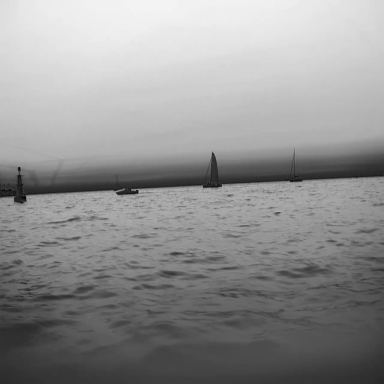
There are four objects shown in the infrared image, including a canoe, and three sailboats.